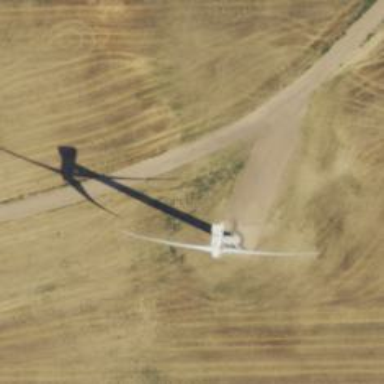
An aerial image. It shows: Wind generator using horizontal axis wind turbines.